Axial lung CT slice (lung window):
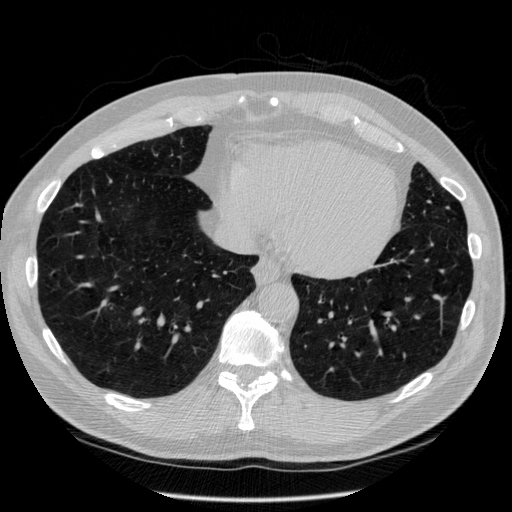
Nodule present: no